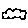
Label: cloud